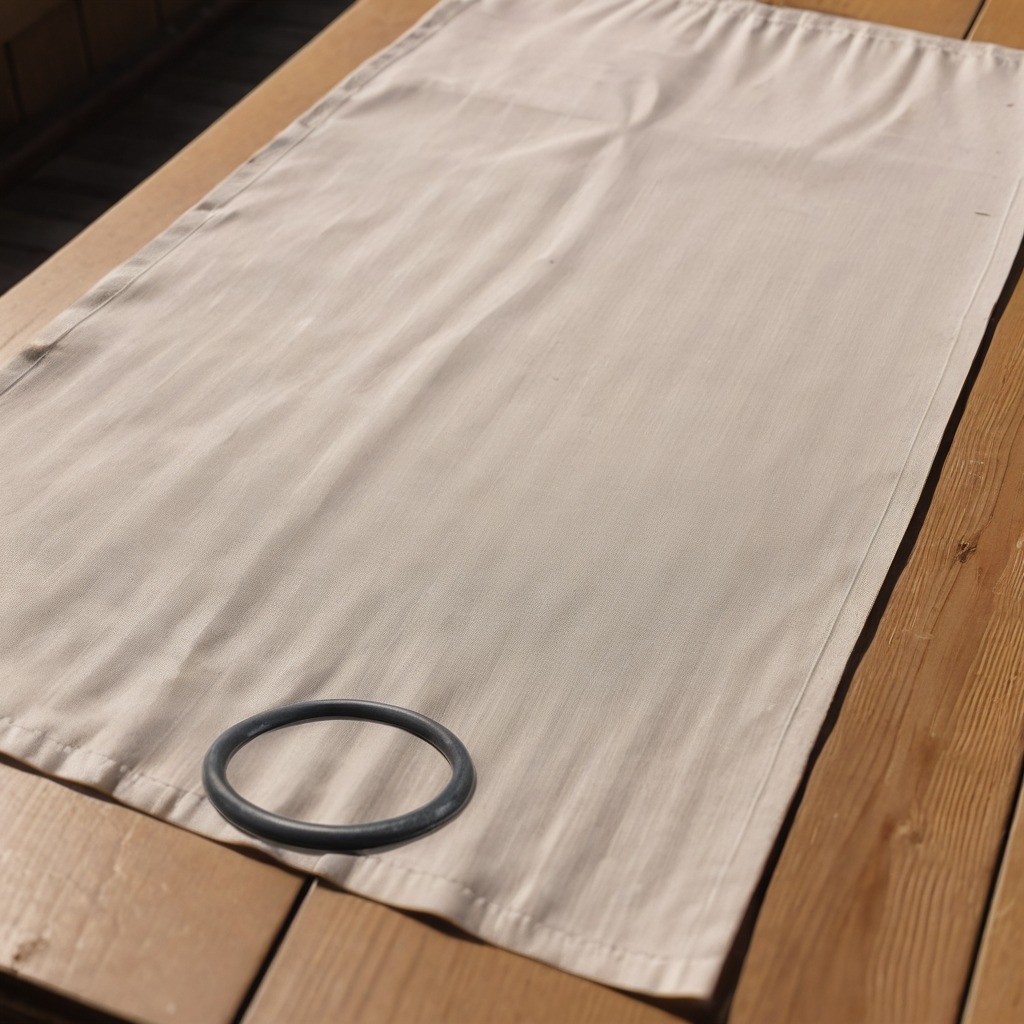
A rubber O-ring is lying on the wooden table.